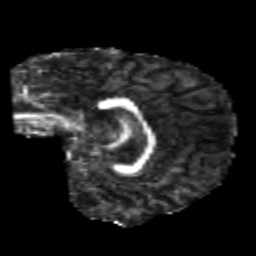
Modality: FA
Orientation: sagittal
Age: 23
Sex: female
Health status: healthy
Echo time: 0.074 s